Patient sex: M
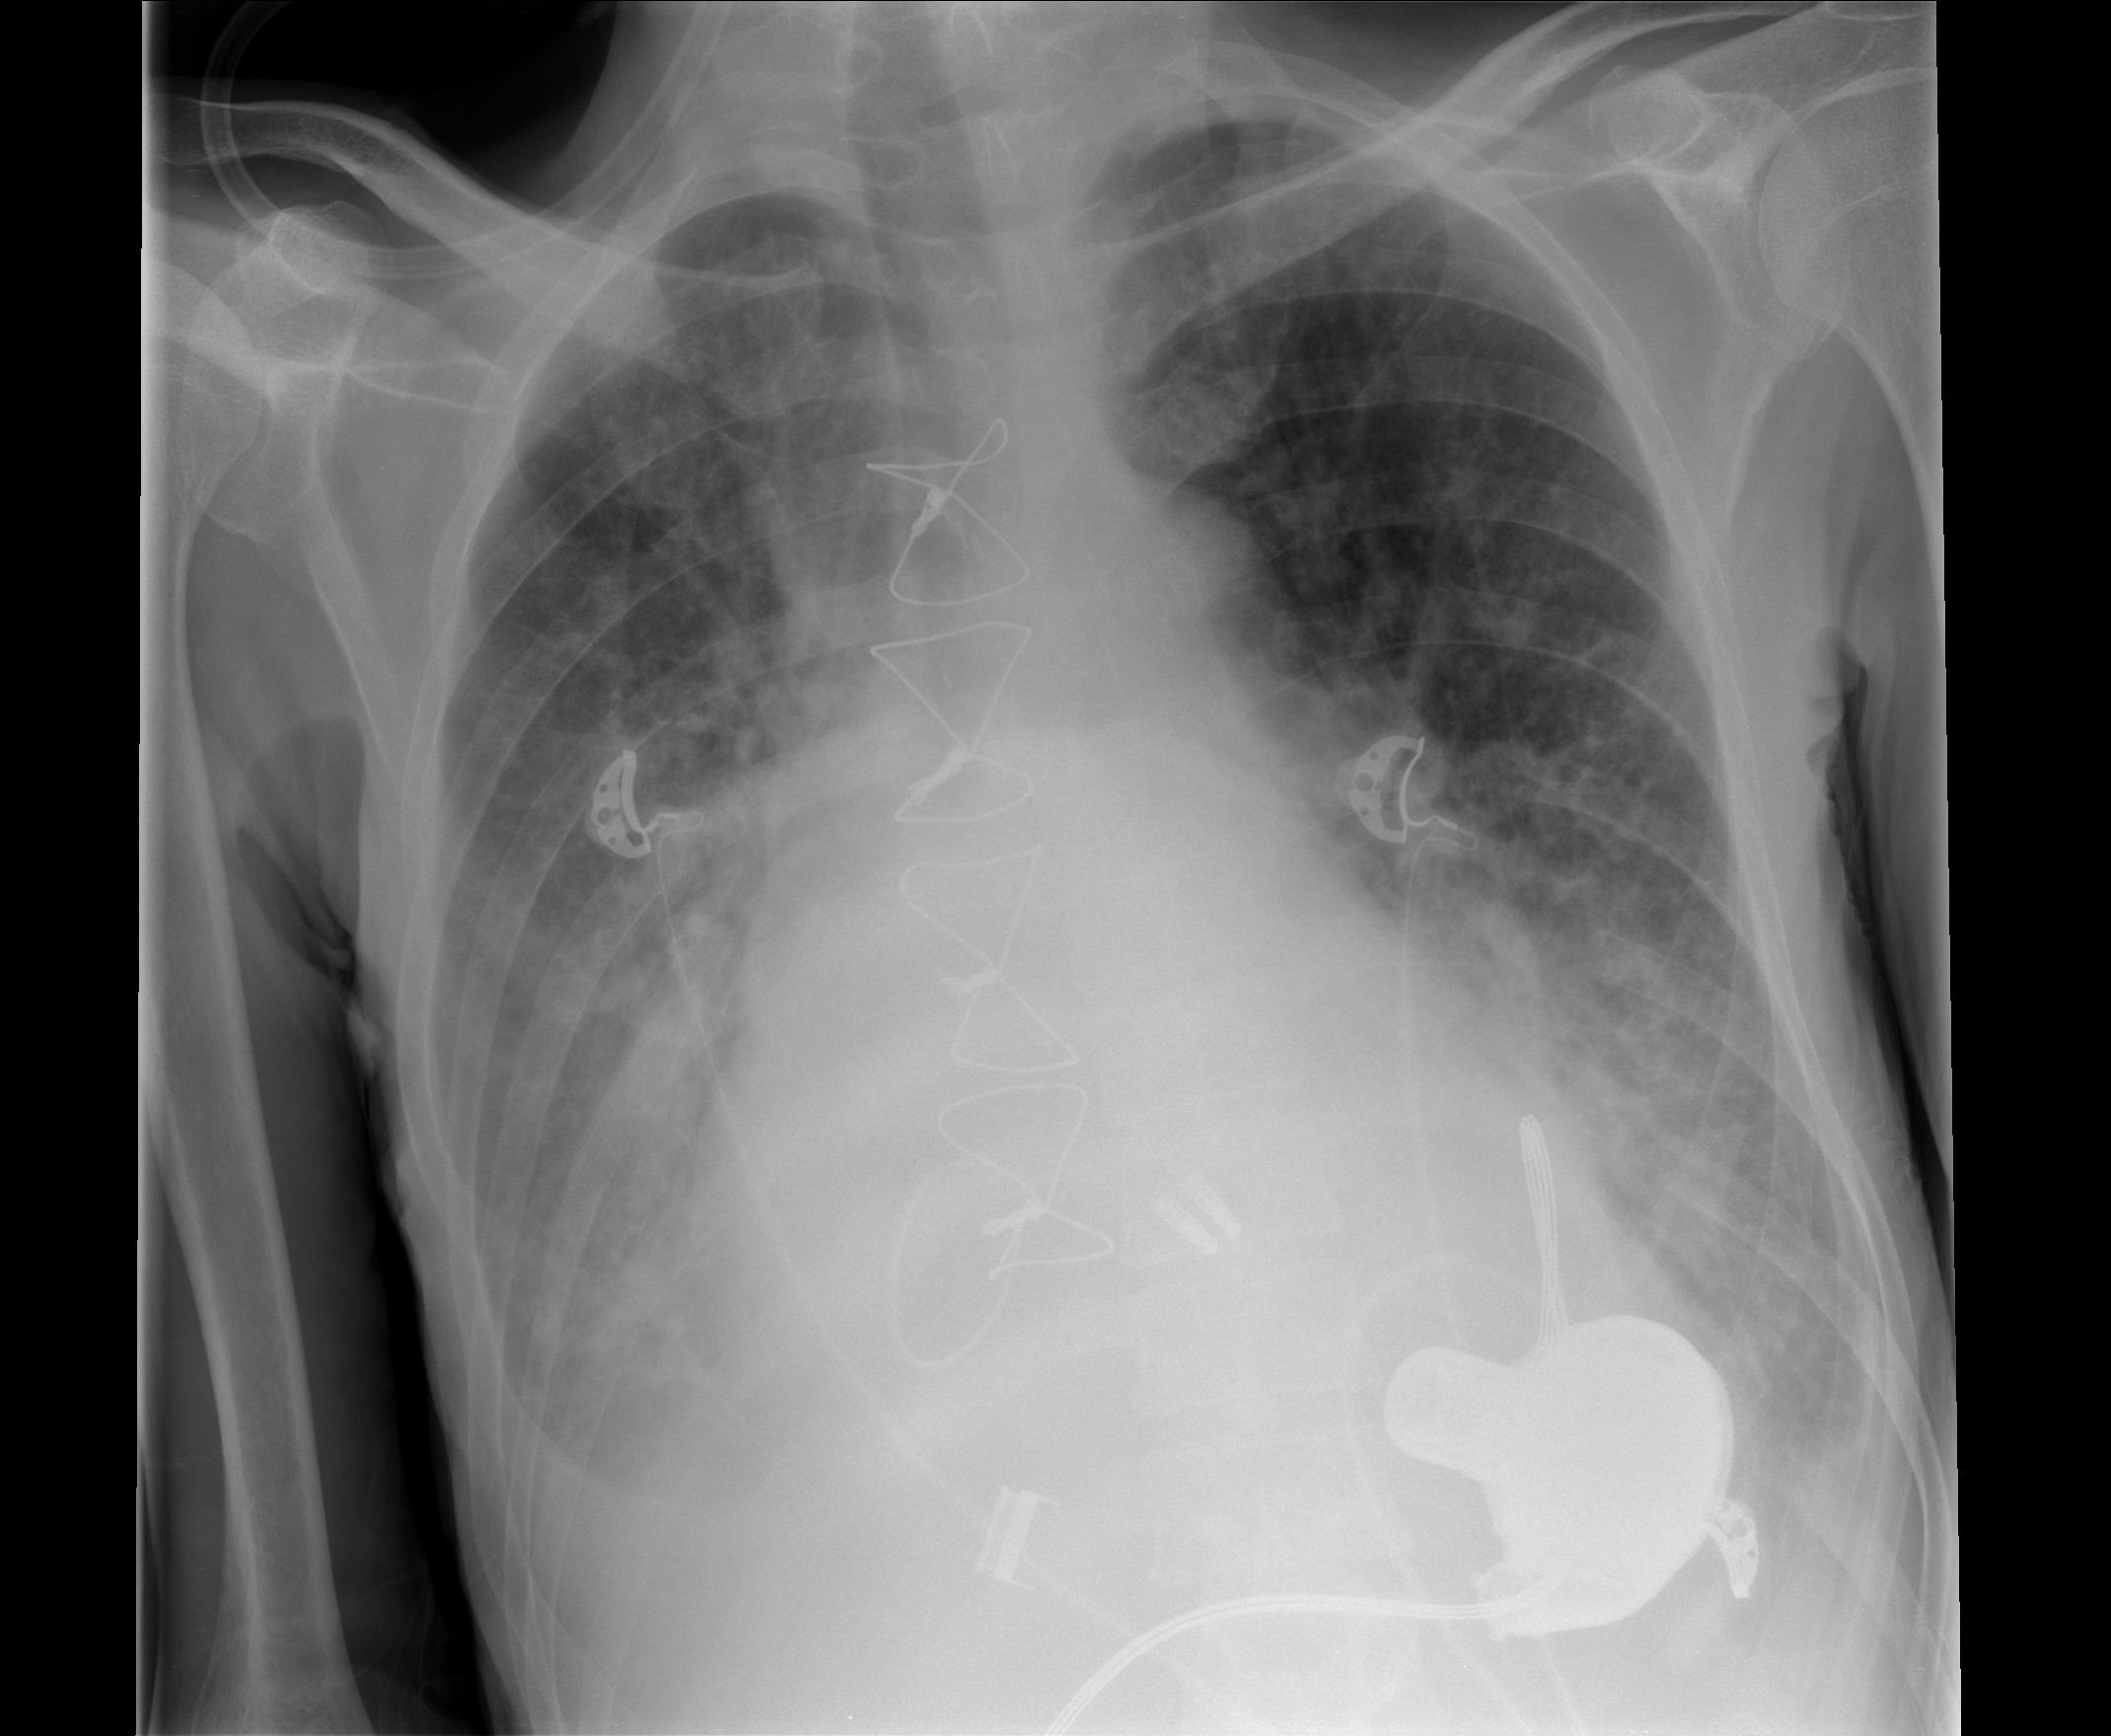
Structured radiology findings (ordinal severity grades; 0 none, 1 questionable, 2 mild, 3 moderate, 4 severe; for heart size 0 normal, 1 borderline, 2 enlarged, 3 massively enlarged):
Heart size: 2
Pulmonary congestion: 1
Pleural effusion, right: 3
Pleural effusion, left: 2
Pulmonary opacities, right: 3
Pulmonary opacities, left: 2
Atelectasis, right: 2
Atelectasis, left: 0